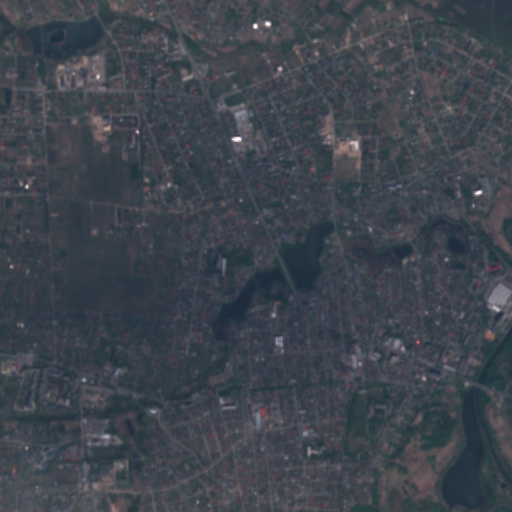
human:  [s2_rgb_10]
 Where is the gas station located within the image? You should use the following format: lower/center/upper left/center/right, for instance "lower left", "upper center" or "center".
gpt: The gas station is located in the upper center of the image.
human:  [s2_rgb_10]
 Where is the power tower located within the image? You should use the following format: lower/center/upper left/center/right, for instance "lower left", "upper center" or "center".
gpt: The power tower is located in the lower left of the image.
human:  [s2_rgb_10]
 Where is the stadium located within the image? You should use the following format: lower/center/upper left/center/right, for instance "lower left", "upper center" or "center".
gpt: The stadium is located in the center right of the image.
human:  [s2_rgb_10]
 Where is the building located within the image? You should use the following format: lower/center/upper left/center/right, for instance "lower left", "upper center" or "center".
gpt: There is no building in the image.